Interaction volume radius: 5 \u00c5
Interaction volume height: 10 \u00c5
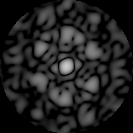
Disorder parameter: 0.6514